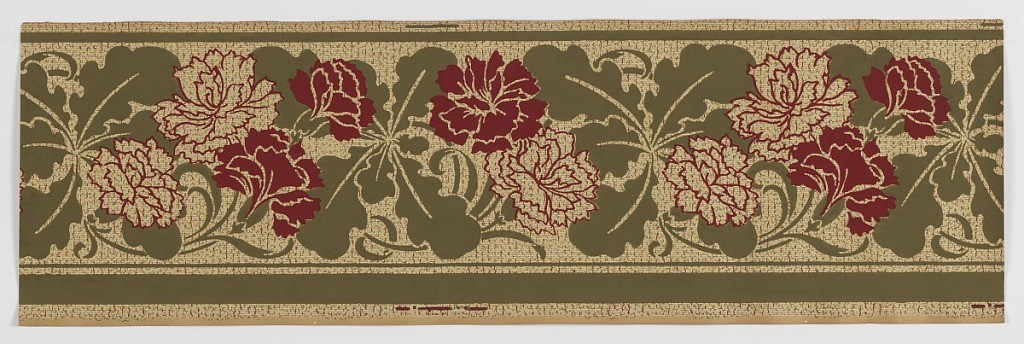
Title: Border
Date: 1880–1900
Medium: Block-printed on paper
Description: Alternating oak leaf and carnation, printed in deep red and green on vermiculated background.